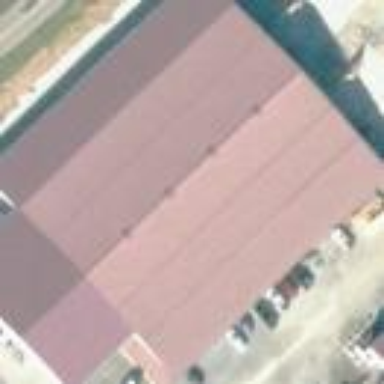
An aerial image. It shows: Industrial building.